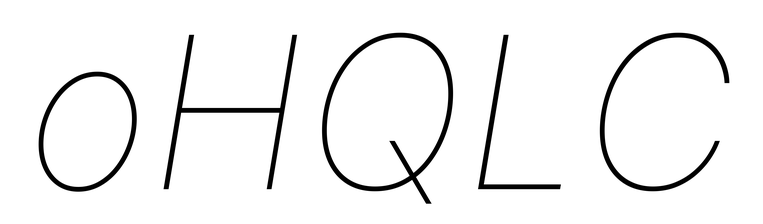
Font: Inter-Italic_Thin_Italic